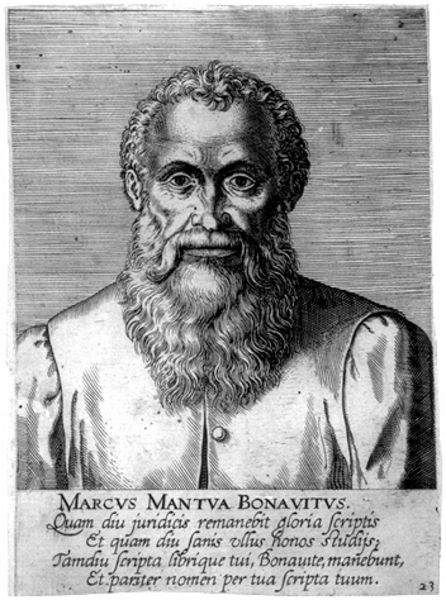
Titel: Bildnis des Marcus Mantua Bonavidius
Künstler: Philipp Galle
Institution: (Seriendruck)
Schlagwörter: kopf, mann, schatten, weiß, brust, frisur, grau, haar, hell, licht, mund, nase, ohr, schwarz, stirn, zeichnung, blick, rock, alt, anzug, bart, jacke, wand, augen, bluse, falten, gesicht, rahmen, vollbart, ärmel, bildnis, herr, portrait, porträt, gewand, haare, mantel, brustbild, bruststück, en face, frontal, kinn, knopf, lippen, locken, ohren, schultern, schrift, wangen, wellen, man, grafik, graphik, schnäuzer, ernst, inschrift, brauen, glanz, pupillen, streifen, weste, striche, name, neger, offen, druck, schraffur, radierung, stich, schwarzweiß, text, buchstaben, schriftbild, kraushaar, zahl, griechisch, wams, zeilen, kupferstich, weise, latein, lateinisch, mantua, markus, bärtiger, druckschrift, seriendruck, marcus, negroid, gelehrt, bonifatius, face en face, lateinische sprache, nsae, hautfalten, n, ße, bonavitus, marcus mantua bonavitus, 23, manta